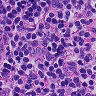
Metastatic tissue present: no